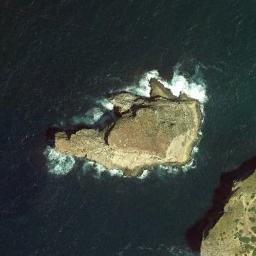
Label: island